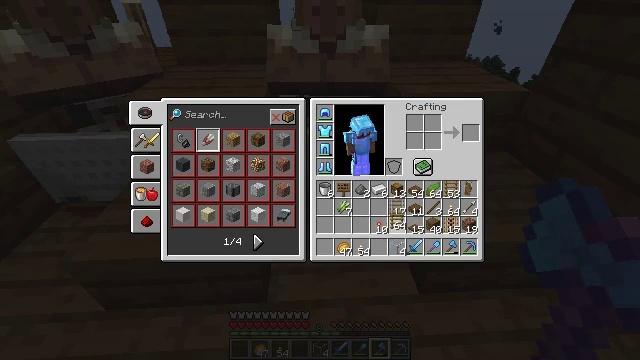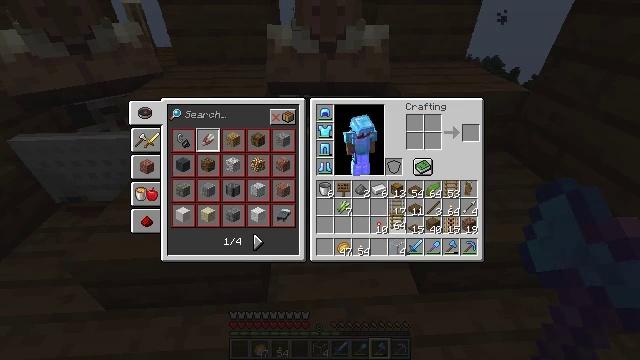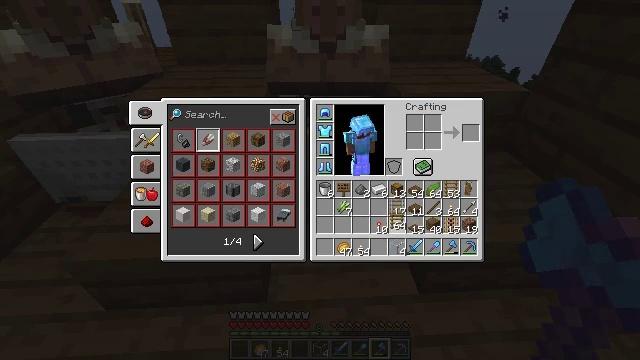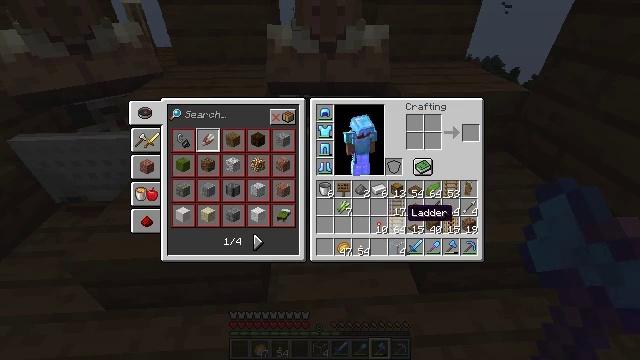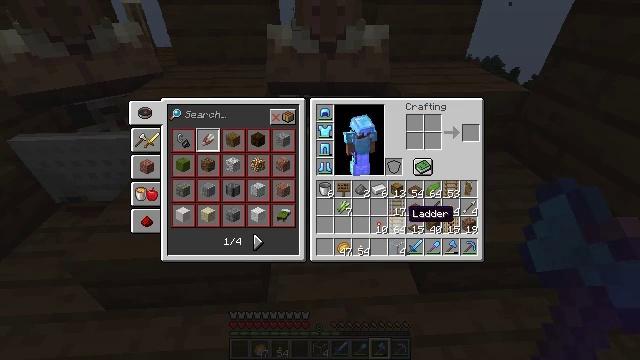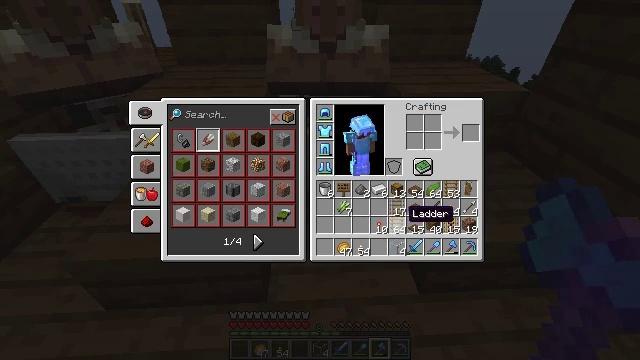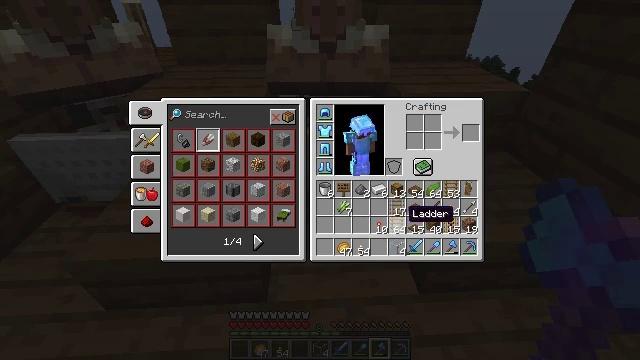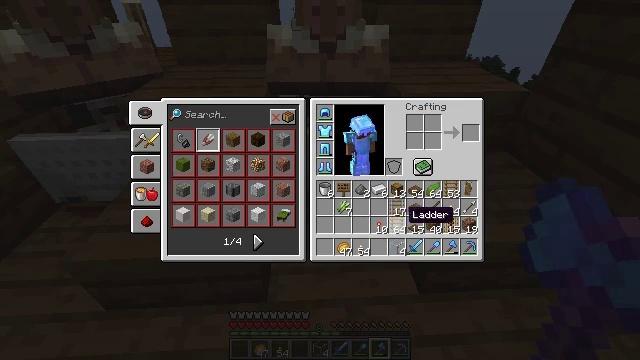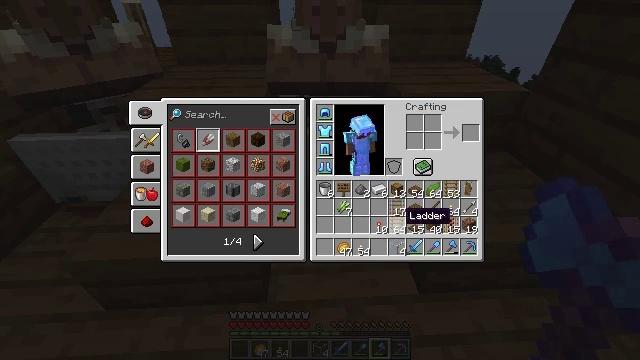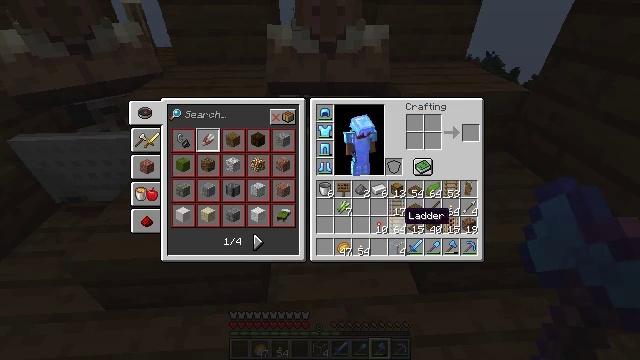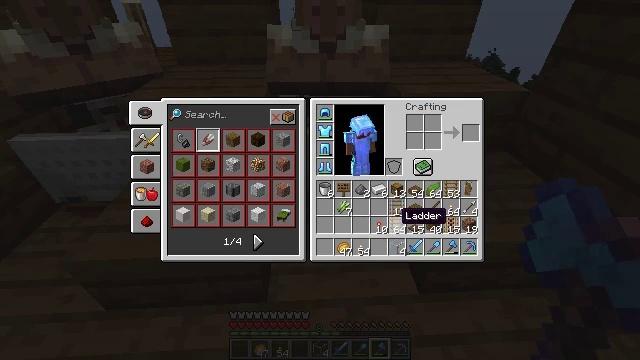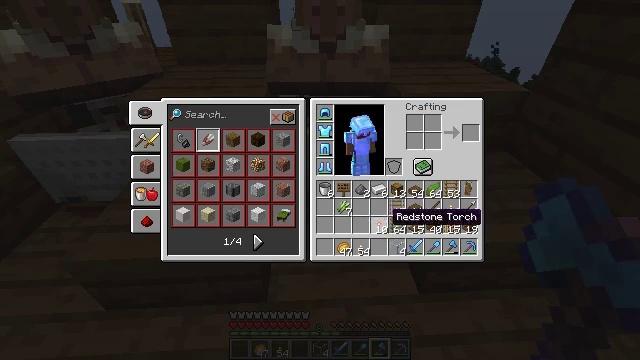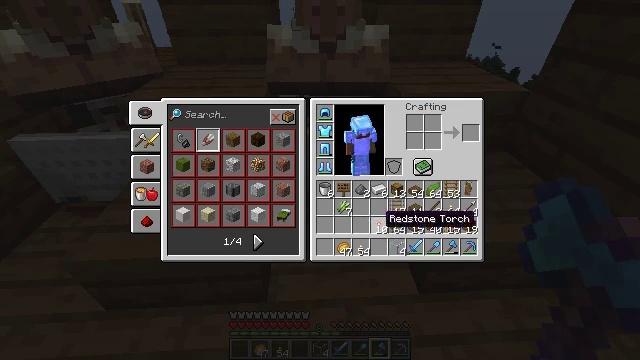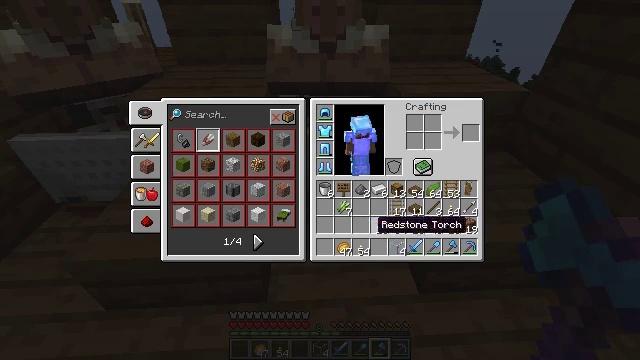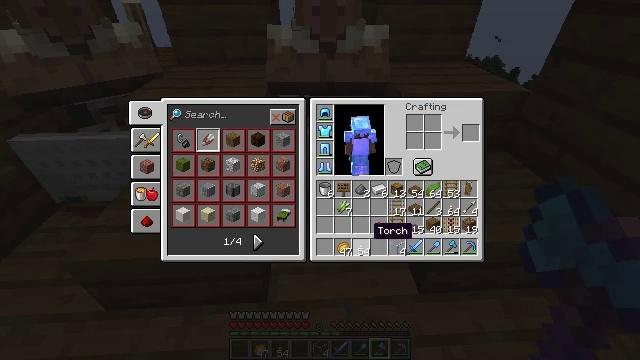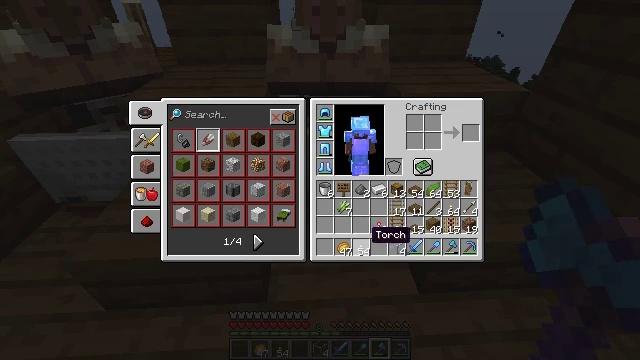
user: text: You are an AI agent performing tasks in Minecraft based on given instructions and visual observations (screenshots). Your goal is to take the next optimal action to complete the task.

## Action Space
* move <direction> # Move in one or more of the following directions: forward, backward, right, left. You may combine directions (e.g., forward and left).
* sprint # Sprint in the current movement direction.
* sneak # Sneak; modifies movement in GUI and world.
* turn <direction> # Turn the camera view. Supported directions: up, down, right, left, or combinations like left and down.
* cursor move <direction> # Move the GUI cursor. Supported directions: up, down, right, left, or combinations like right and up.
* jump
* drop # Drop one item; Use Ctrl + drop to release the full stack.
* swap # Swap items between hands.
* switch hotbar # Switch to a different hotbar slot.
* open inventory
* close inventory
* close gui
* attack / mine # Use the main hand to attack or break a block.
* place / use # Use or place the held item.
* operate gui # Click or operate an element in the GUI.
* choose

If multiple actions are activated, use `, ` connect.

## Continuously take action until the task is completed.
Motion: motion action
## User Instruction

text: Drop a spruce sign.
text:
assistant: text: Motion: operate gui
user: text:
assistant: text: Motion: operate gui
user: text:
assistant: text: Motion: no_op
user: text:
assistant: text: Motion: no_op
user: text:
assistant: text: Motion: no_op
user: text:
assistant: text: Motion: no_op
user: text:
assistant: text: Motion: no_op
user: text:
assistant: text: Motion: no_op
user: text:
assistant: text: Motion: no_op
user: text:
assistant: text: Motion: no_op
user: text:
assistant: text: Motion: cursor move left
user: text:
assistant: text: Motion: cursor move left
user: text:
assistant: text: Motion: cursor move left
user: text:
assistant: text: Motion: no_op
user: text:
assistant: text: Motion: no_op
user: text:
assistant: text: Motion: no_op
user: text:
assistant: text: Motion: no_op
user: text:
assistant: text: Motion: operate gui
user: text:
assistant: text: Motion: operate gui
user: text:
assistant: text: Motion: cursor move right and up, operate gui
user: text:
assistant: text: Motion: cursor move right and up
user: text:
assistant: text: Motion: cursor move up
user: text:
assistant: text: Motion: no_op
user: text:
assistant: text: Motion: no_op
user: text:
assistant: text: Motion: no_op
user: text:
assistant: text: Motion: operate gui
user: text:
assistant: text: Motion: operate gui
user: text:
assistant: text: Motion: operate gui
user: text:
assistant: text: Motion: no_op
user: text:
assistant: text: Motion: no_op